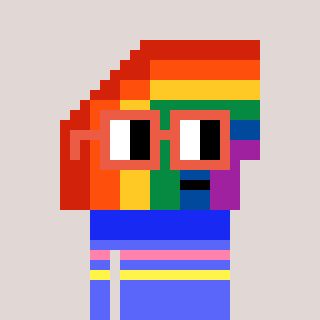
a pixel art character with square orange glasses, a rainbow-shaped head and a purple-colored body on a warm background